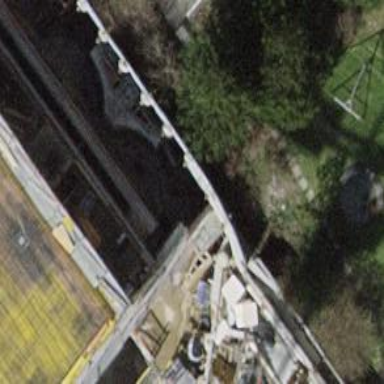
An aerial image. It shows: Retaining wall.